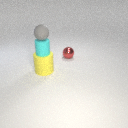
large yellow rubber cylinder below small cyan rubber cylinder